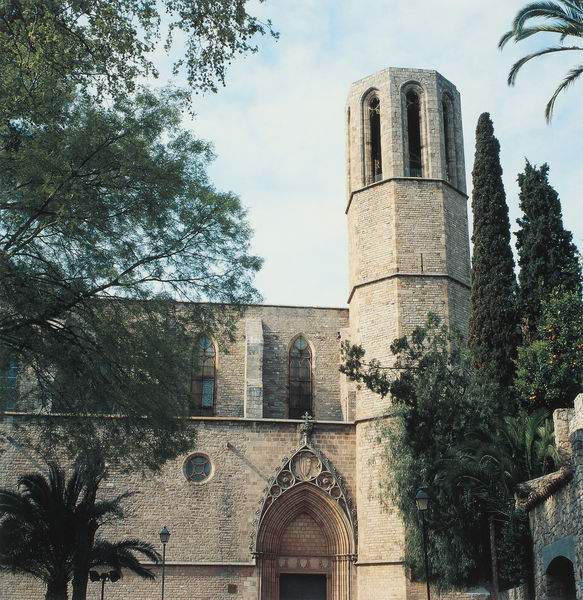
Titel: Königliches Kloster Santa Maria de Pedralbes, Kreuzgang
Standort: Pedralbes bei Barcelona, Kloster Santa Maria de Pedralbes (EU - E - Katalonien)
Schlagwörter: himmel, wolken, bäume, grün, fenster, pfeiler, kirche, rund, turm, oktagon, mauer, palme, tor, kreuz, rundfenster, spitzbogen, strebe